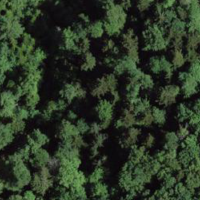
EUNIS habitat code: 41
Species observed at this site:
Certhia brachydactyla
Corvus corone
Cyanistes caeruleus
Troglodytes troglodytes
Dendrocopos major
Fringilla coelebs
Regulus ignicapilla
Aegithalos caudatus
Buteo buteo
Lanius collurio
Passer domesticus
Sylvia atricapilla
Lamium galeobdolon
Columba palumbus
Poecile palustris
Phylloscopus collybita
Ajuga reptans
Parus major
Hirundo rustica
Milvus milvus
Pica pica
Sitta europaea
Regulus regulus
Galeopsis tetrahit
Falco tinnunculus
Delichon urbicum